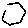
Label: hexagon